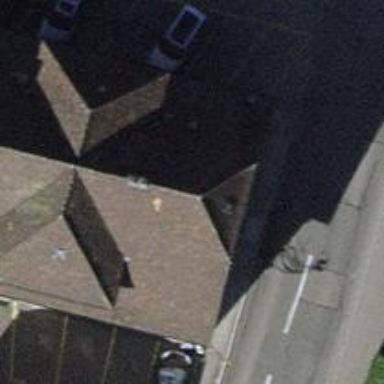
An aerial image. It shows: Restaurant.